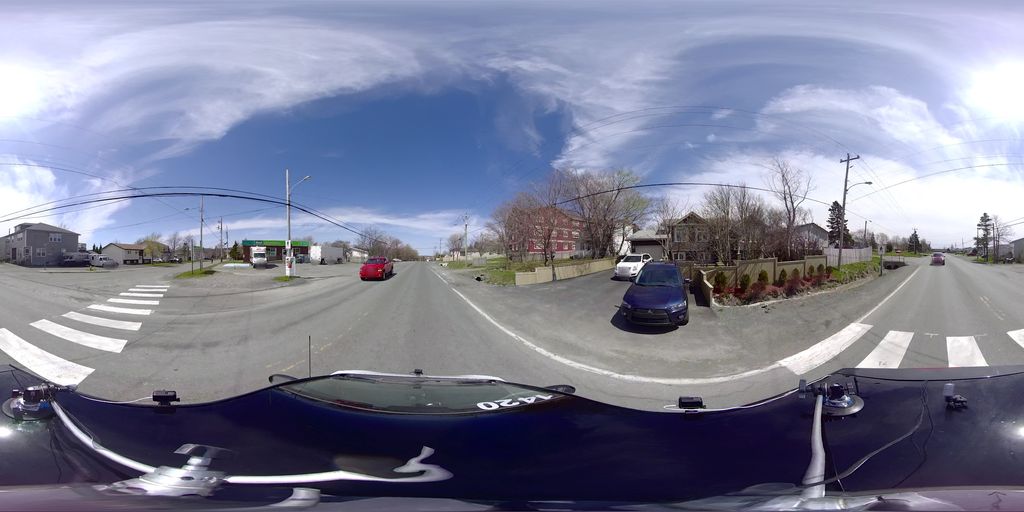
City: st_johns